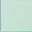
Piece: xx